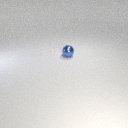
small blue metal sphere